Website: apple
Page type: customer-info-address
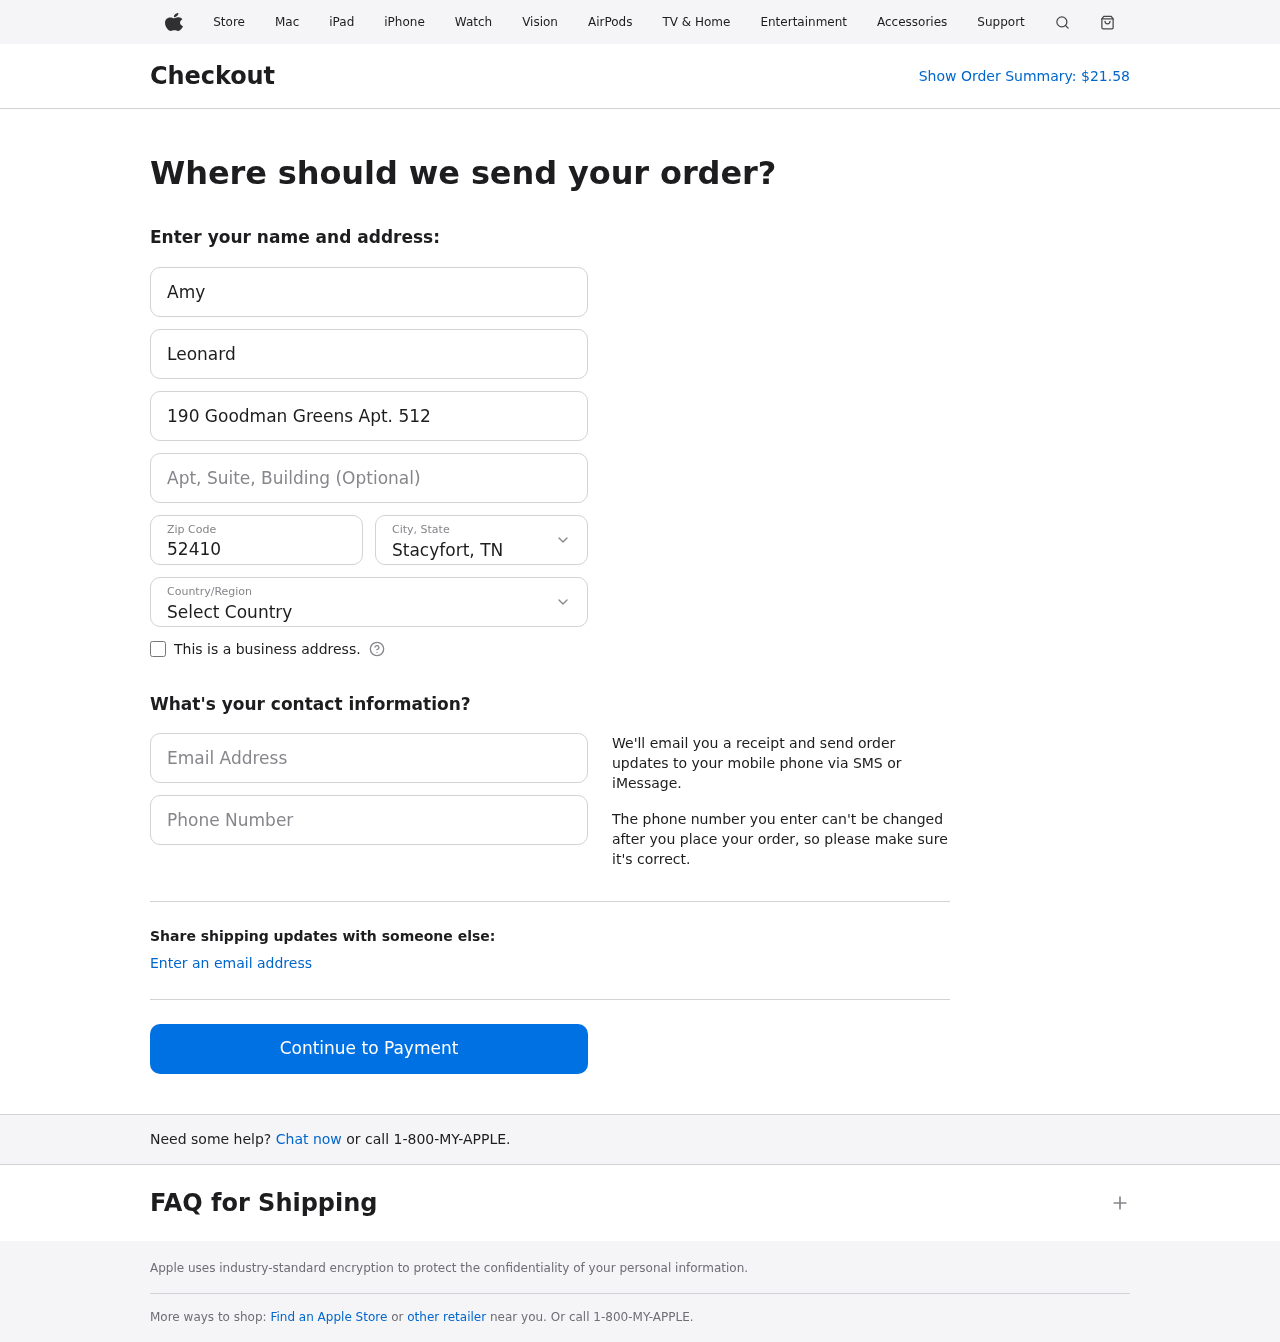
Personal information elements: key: PII_CITY_STATE
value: Stacyfort, TN
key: PII_COUNTRY
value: United States
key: PII_EMAIL
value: amy_leonard@gmail.com
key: PII_FIRSTNAME
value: Amy
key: PII_LASTNAME
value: Leonard
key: PII_PHONE
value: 6598659164
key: PII_POSTCODE
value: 52410
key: PII_STREET
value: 190 Goodman Greens Apt. 512
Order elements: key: ORDER_TOTAL
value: $21.58